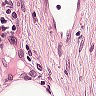
Metastatic tissue present: no